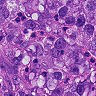
Metastatic tissue present: yes